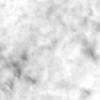
Label: no_change